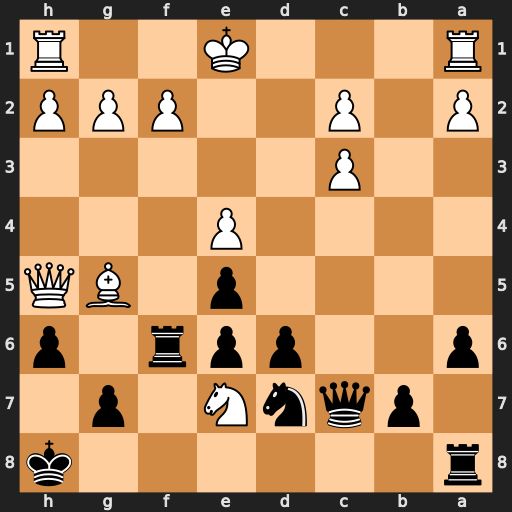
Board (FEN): r6k/1pqnN1p1/p2ppr1p/4p1BQ/4P3/2P5/P1P2PPP/R3K2R
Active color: b
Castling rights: KQ
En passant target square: -
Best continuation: Qxc3+ Bd2 Qxa1+